Question: How can i make WinForms TabPage header width fit it's title?
Here is the problem.

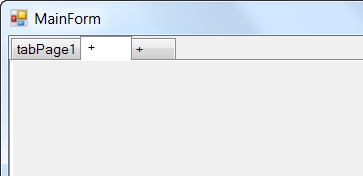
Answer: The native Windows tab control allows overriding the default minimum tab width. Sadly that capability is not exposed in the TabControl wrapper class. That's fixable though. Add a new class to your project and paste the code shown below. Compile. Drop the new control from the top of the toolbox onto your form.
'''
using System;
using System.Windows.Forms;
class MyTabControl : TabControl {
protected override void OnHandleCreated(EventArgs e) {
base.OnHandleCreated(e);
// Send TCM_SETMINTABWIDTH
SendMessage(this.Handle, 0x1300 + 49, IntPtr.Zero, (IntPtr)10);
}
[System.Runtime.InteropServices.DllImport("user32.dll")]
private static extern IntPtr SendMessage(IntPtr hWnd, int msg, IntPtr wp, IntPtr lp);
}
'''